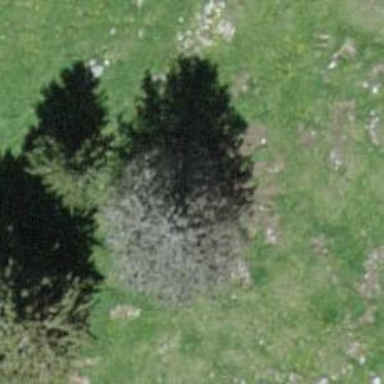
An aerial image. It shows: Needle-leaved tree in its natural environment.